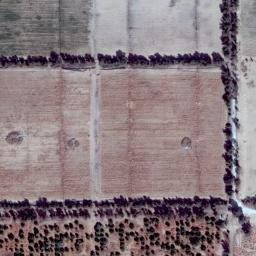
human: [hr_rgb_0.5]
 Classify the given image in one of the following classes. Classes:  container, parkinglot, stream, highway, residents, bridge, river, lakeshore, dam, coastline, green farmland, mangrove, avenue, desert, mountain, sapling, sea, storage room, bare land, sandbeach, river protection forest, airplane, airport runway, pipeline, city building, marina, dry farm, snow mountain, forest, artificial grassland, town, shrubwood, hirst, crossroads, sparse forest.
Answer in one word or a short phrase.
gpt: dry farm